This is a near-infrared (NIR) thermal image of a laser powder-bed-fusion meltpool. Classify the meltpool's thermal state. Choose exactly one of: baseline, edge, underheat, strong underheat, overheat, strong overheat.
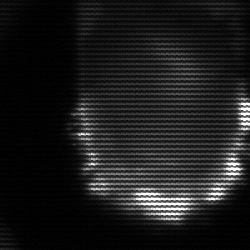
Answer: baseline